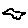
Label: bird